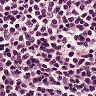
Metastatic tissue present: no